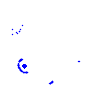
Particle: kaon